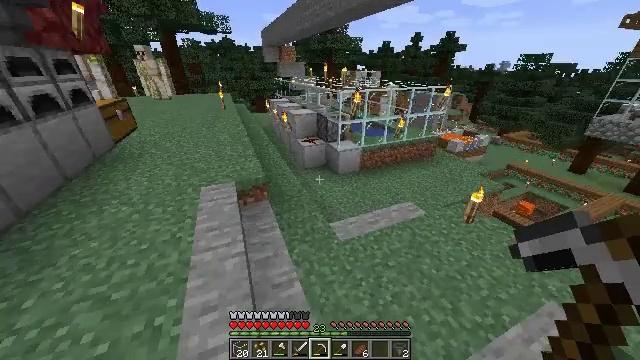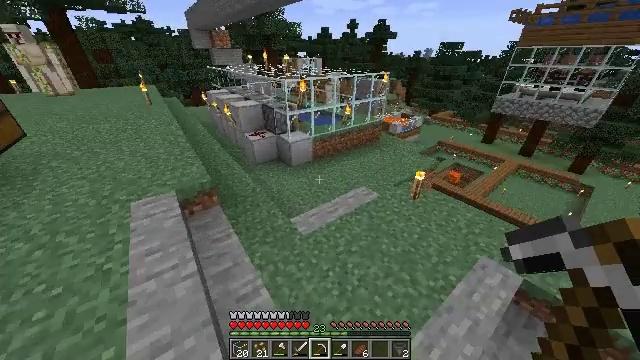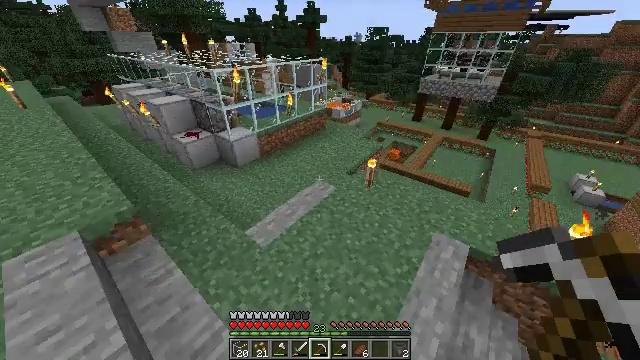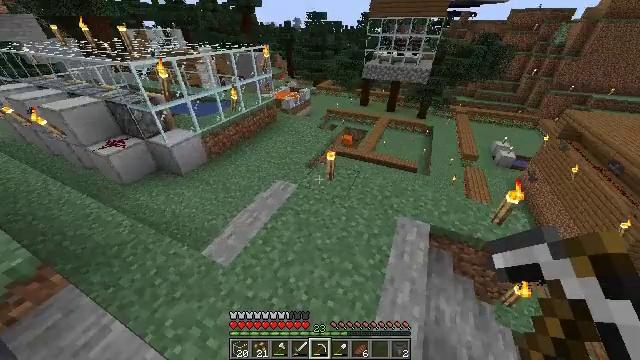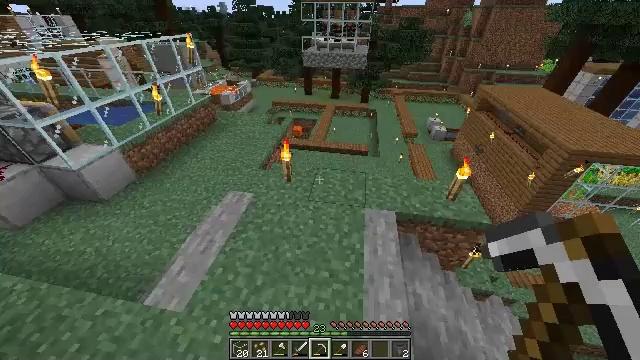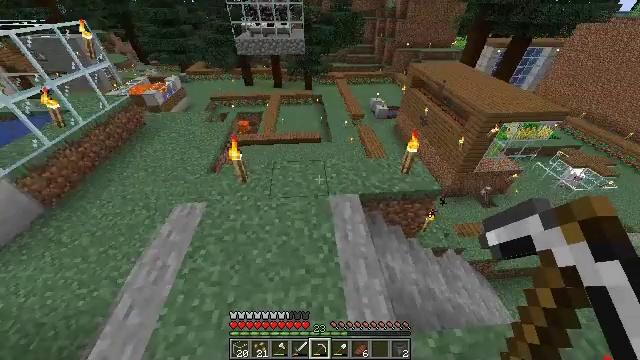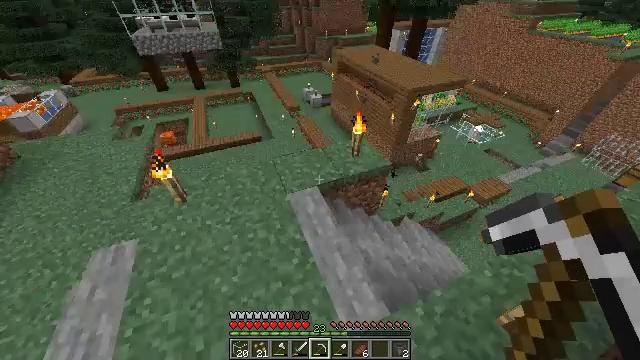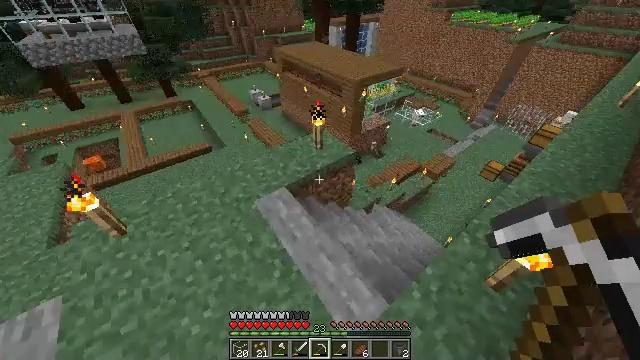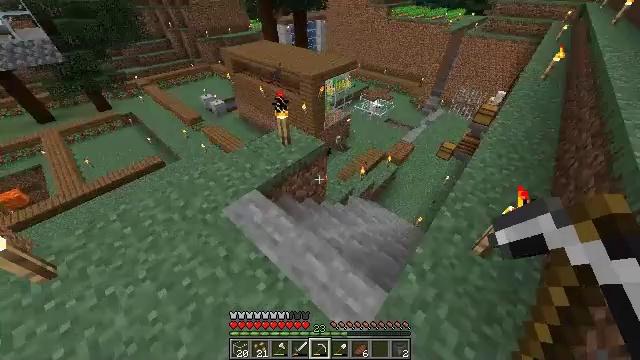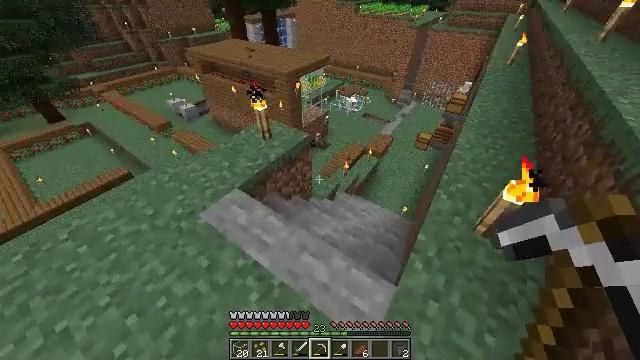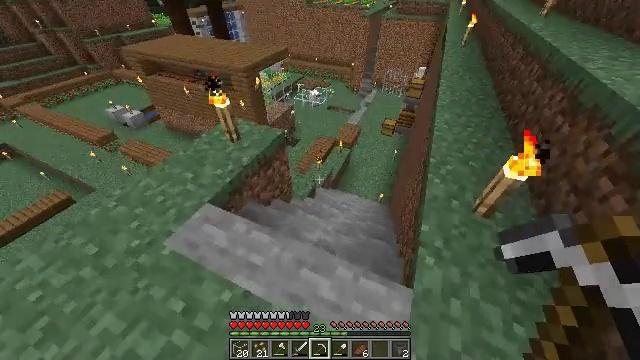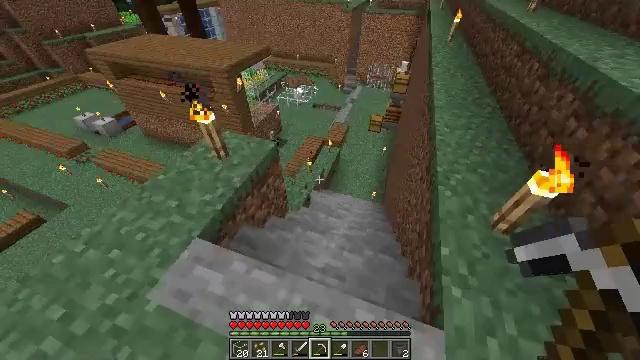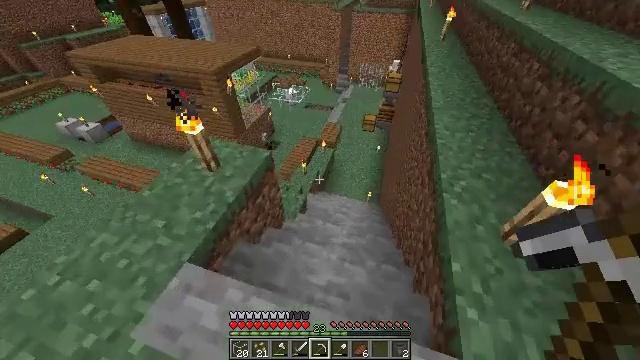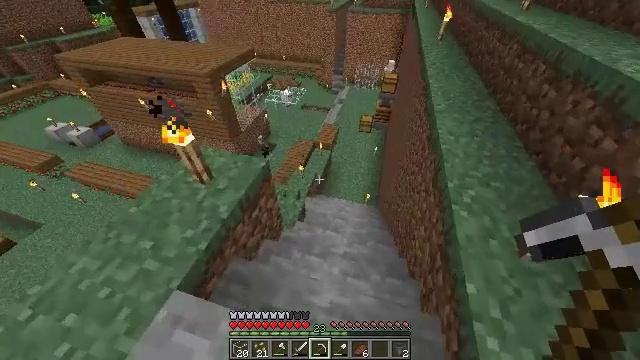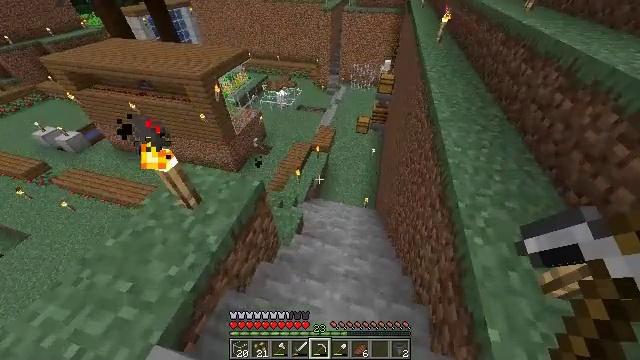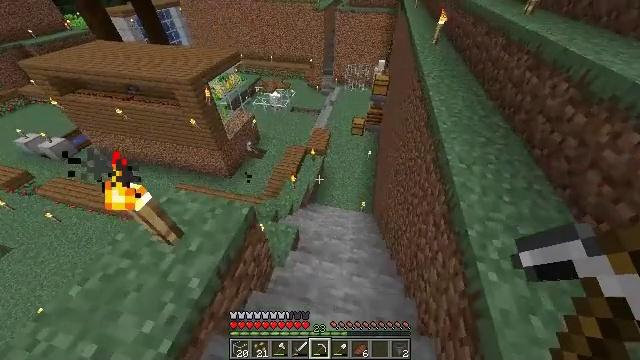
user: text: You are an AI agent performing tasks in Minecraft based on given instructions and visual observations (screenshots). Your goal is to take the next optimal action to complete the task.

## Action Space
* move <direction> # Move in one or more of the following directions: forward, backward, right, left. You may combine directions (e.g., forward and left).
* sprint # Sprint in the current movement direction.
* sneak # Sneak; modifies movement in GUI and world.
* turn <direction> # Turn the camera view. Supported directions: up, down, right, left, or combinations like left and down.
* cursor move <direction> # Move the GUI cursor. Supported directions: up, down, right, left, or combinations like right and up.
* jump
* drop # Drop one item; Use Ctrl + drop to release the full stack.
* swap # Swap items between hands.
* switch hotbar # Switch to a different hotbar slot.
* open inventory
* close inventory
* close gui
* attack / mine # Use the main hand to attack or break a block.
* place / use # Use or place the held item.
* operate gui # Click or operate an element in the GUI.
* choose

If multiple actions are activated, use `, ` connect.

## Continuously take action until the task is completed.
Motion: motion action
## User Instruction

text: Mine beetroots from the garden.
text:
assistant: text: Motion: move forward, turn right and down
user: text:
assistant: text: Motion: move forward, turn right and down
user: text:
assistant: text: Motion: move forward, turn right and down
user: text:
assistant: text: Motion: move forward, turn right and down
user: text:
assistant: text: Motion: move forward, turn right and down
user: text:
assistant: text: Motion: move forward, turn right and down
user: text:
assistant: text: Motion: move forward, turn right
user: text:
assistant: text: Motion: move forward, turn right
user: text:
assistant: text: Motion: move forward, turn right
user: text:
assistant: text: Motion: move forward, turn right and down
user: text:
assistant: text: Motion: move forward, turn right
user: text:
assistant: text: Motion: move forward, turn right
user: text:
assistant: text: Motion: move forward, turn right
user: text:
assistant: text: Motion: move forward, turn right
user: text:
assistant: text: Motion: move forward, turn right
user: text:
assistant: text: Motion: move forward, turn right
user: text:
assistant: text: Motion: move forward
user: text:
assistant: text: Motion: move forward, turn right
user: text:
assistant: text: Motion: move forward, turn right
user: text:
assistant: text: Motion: move forward, turn right
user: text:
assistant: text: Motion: move forward, sprint
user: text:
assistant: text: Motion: move forward, sprint
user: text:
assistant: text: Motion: move forward, sprint
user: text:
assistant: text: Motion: move forward, sprint
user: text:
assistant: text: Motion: move forward, sprint
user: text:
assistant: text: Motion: move forward, sprint
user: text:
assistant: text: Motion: move forward
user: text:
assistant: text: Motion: move forward
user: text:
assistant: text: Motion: move forward
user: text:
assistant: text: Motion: move forward